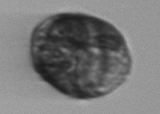
Label: Margalefidinium